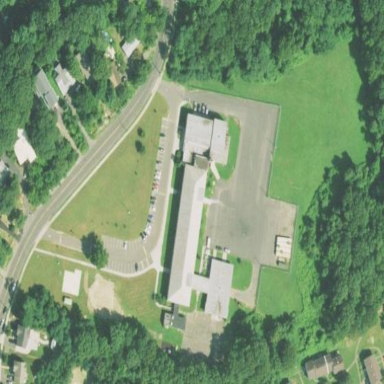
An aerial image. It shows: School.